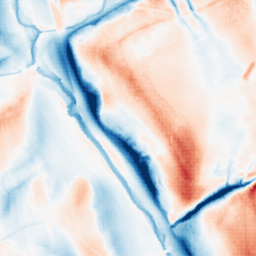
Category: classical
Decomposition family: gaussian_anisotropic
Decomposition parameters: sigma_x: 20
sigma_y: 2
Upsampling method: sinc_blackman
Upsampling parameters: scale: 2
kernel_size: 4
Upsampling scale: 2